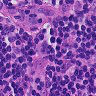
Metastatic tissue present: no